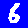
Digit: 6